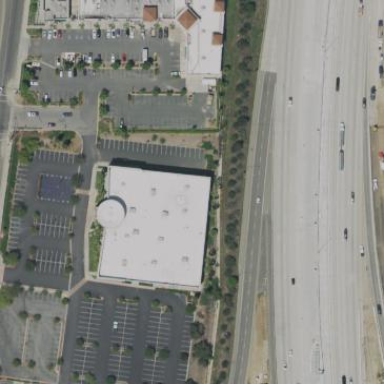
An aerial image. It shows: Retail building with fitness centre on the surrounding land.